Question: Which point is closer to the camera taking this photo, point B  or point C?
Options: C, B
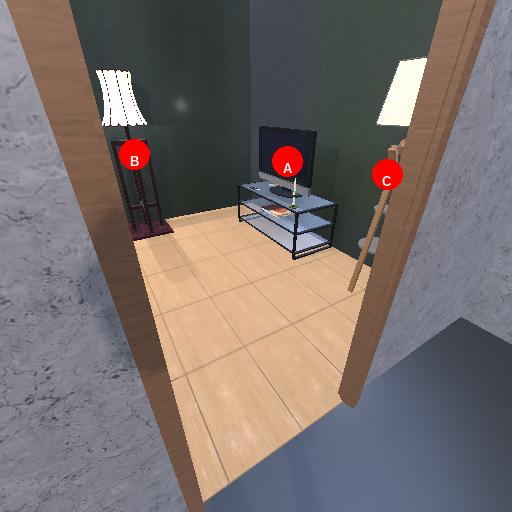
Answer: C